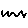
Label: zigzag